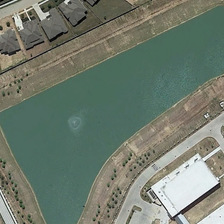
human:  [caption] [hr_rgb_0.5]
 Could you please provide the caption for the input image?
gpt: some buildings are near a polygonal green pond .

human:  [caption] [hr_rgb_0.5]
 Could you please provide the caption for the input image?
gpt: some buildings are near a polygonal green pond .

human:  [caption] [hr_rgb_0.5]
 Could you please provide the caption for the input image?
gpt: some buildings are near a polygonal green pond .

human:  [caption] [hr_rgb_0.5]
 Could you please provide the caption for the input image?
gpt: some buildings are near a polygonal green pond .

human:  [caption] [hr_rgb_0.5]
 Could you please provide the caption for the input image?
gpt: some buildings are near a polygonal green pond .